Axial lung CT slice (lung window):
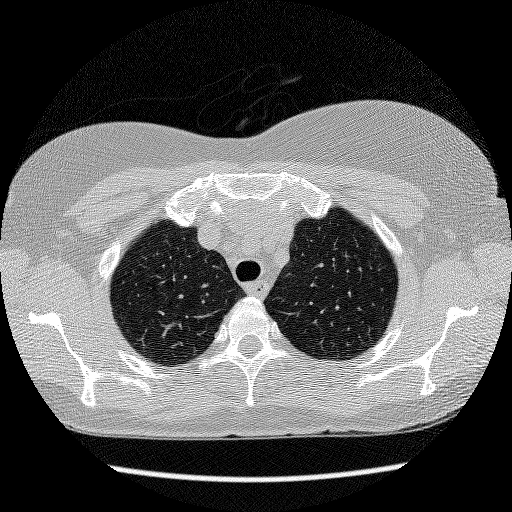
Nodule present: no